Field crop: maize
Growth stage: 2
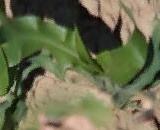
Species: maize